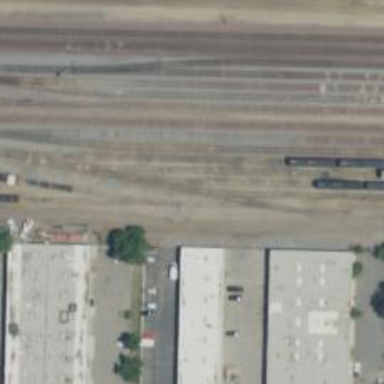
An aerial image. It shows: Railway yard used for servicing trains.